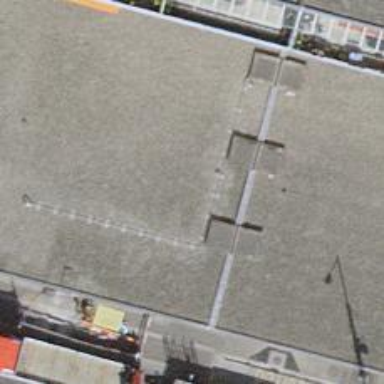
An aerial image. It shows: Police building.